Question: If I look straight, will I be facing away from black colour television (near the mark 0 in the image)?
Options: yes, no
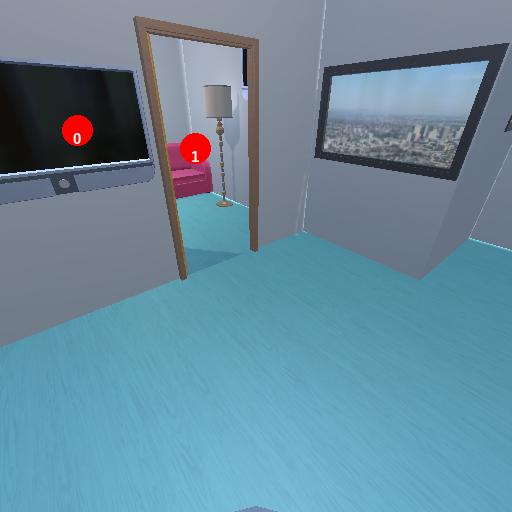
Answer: yes